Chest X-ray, PA view. Patient: 39 years old, sex F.
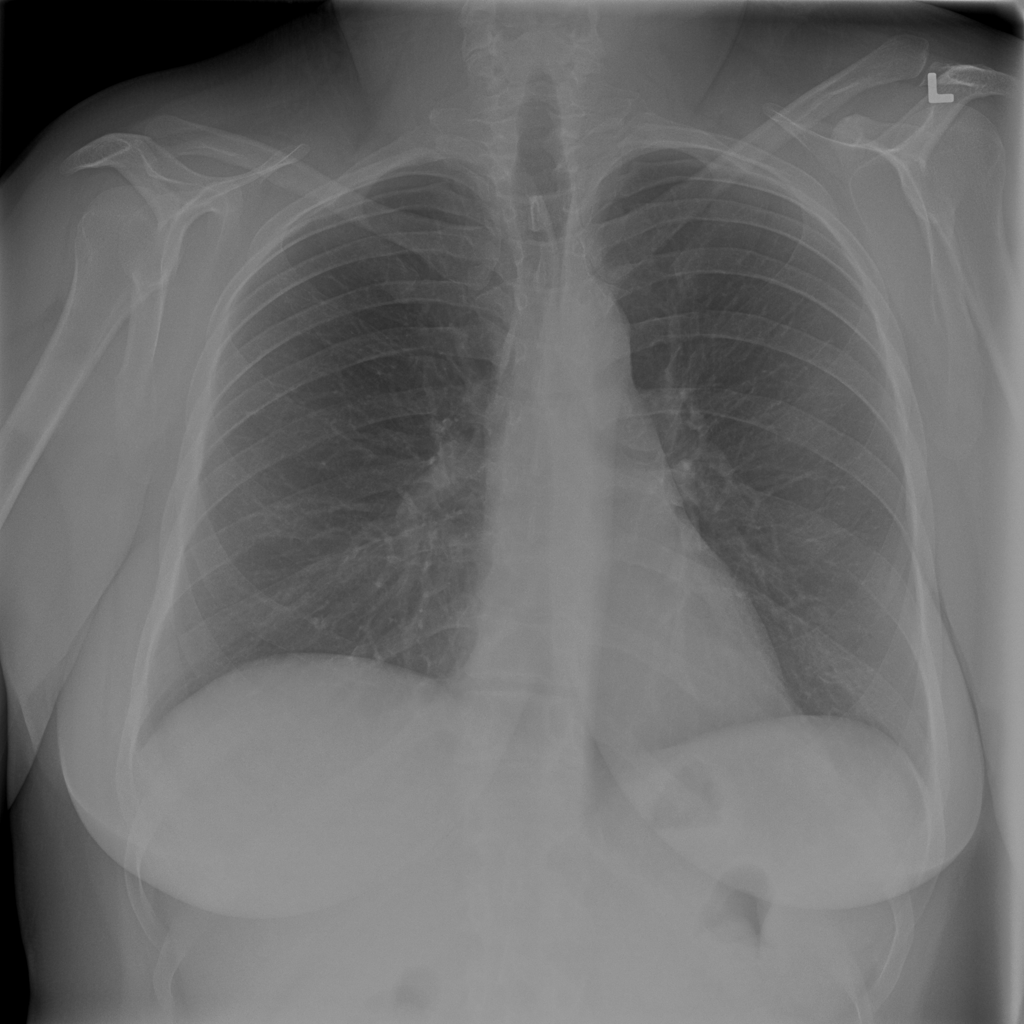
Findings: No Finding